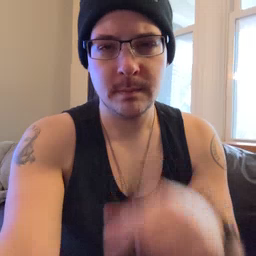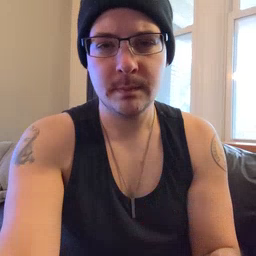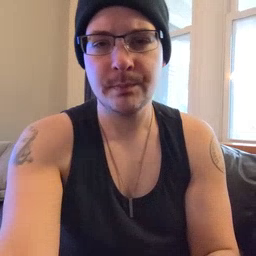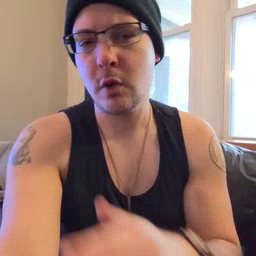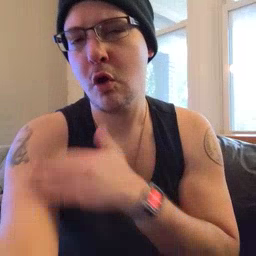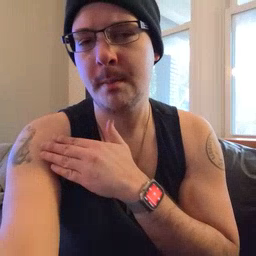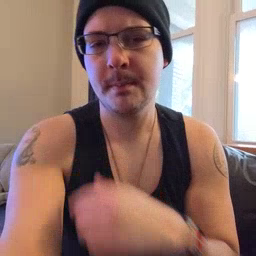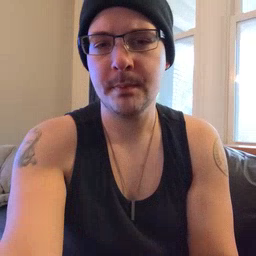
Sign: arm